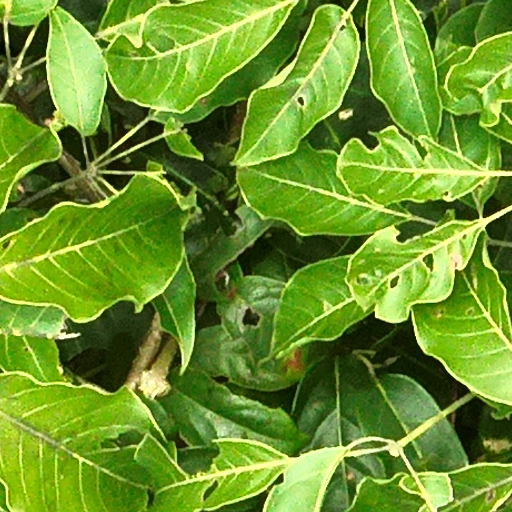
Species: Handroanthus guayacan
GBIF accepted scientific name: Handroanthus guayacan
Crown area (m\u00b2): 125.751